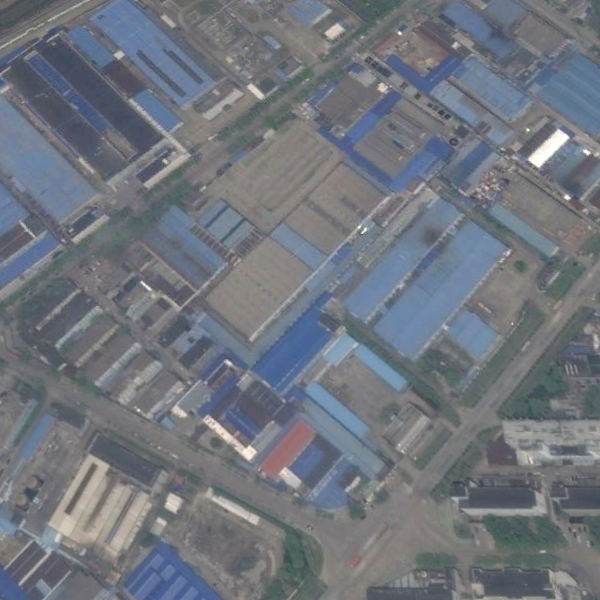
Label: Industrial